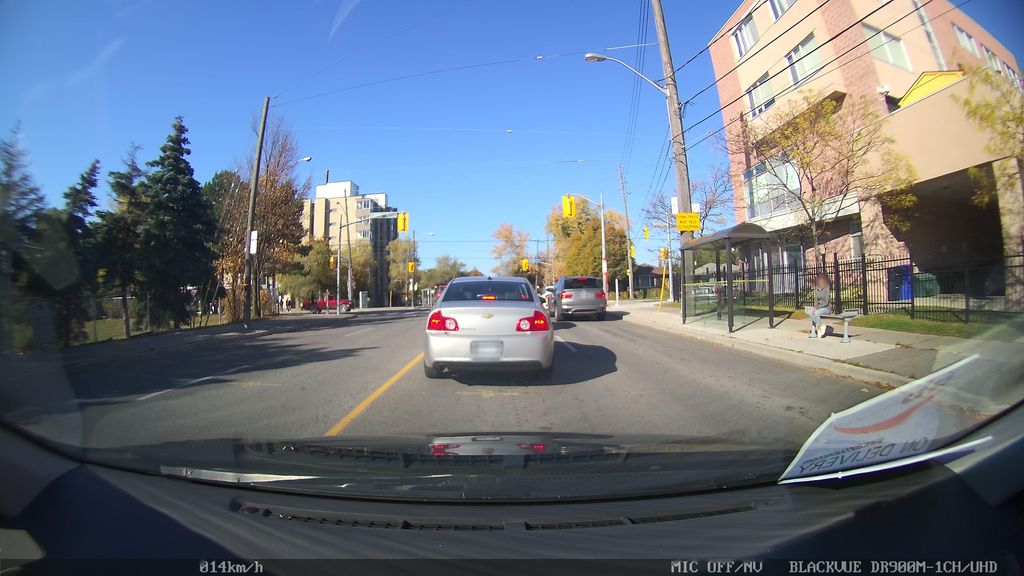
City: toronto